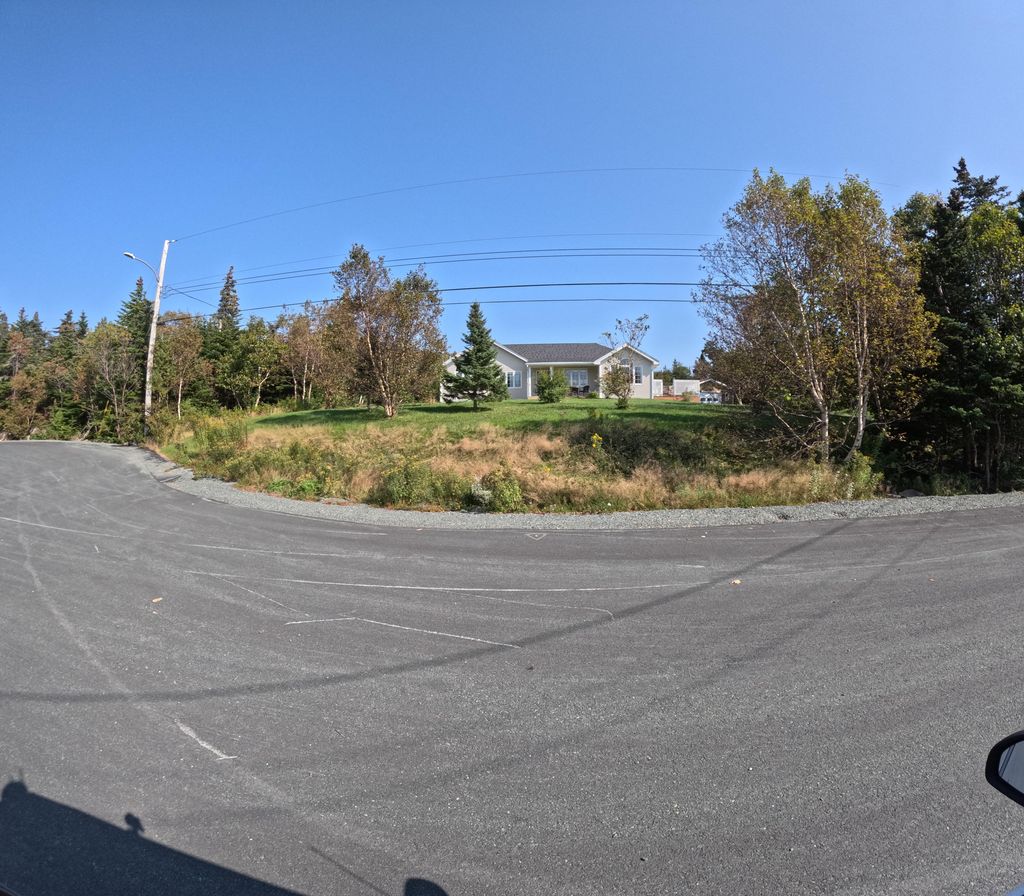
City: st_johns